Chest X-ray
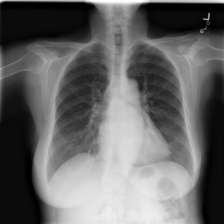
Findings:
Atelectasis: negative
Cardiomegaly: negative
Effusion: negative
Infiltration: negative
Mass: negative
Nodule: positive
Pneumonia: negative
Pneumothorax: negative
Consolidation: negative
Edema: negative
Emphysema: negative
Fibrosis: negative
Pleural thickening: negative
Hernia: negative